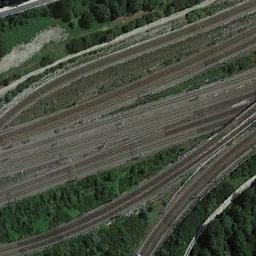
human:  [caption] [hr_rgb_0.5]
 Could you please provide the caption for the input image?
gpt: These staggered railways have no trains on the railways .

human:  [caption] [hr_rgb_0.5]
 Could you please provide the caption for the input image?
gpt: The railway is surrounded by trees .

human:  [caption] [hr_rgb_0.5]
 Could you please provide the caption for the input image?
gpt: The railway is next to some trees and grass .

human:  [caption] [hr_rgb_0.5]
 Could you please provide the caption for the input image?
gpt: There are two trains passing by in the picture .

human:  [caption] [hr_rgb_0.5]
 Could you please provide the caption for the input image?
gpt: There are some green meadows beside the railway .